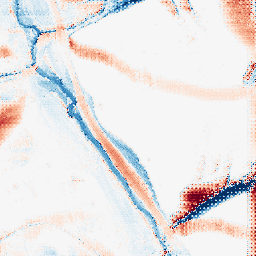
Category: morphological
Decomposition family: morphological_rect
Decomposition parameters: operation: average
width: 50
height: 20
Upsampling method: regularized
Upsampling parameters: scale: 2
lambda_reg: 0.1
Upsampling scale: 2